Interaction volume radius: 5 \u00c5
Interaction volume height: 45 \u00c5
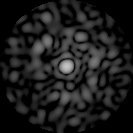
Disorder parameter: 0.8281